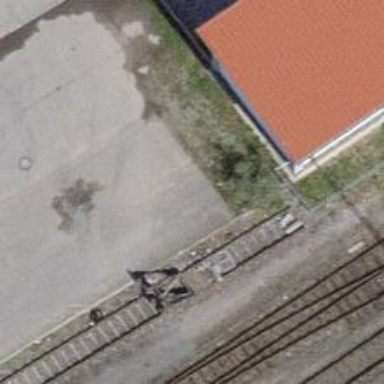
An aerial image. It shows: Single track railway siding.